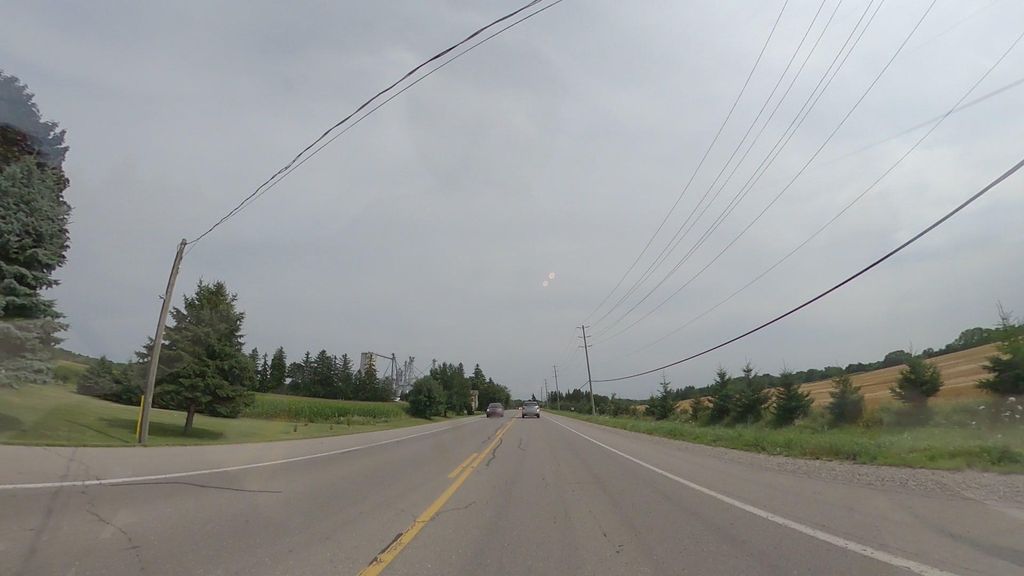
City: kitchener-waterloo